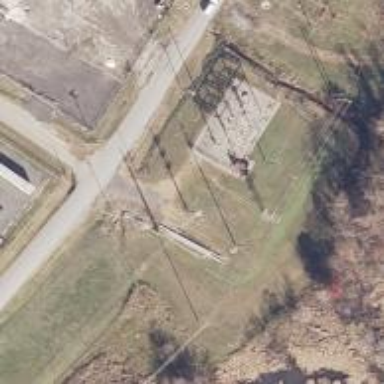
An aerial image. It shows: Power pole.